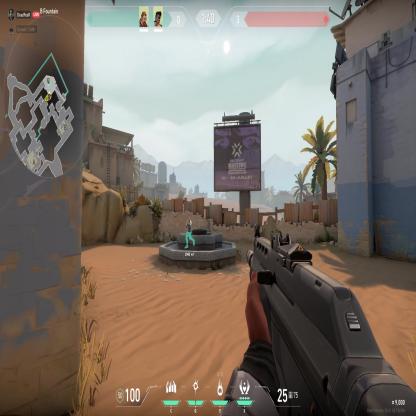
Label: teammate